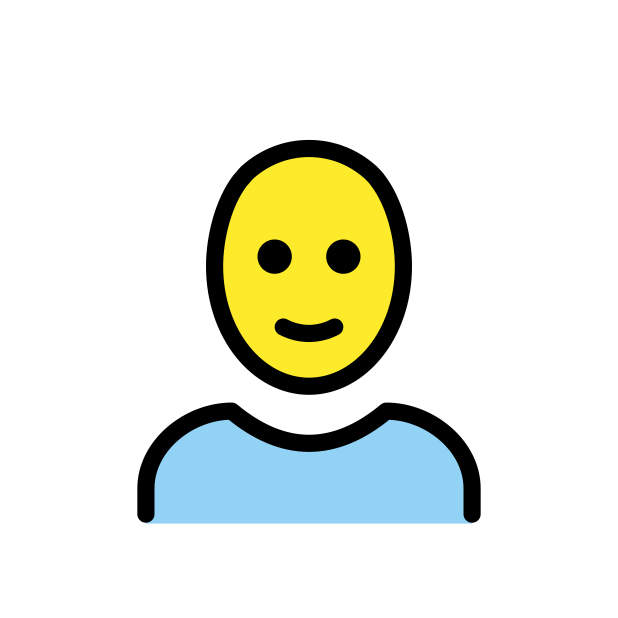
man: bald